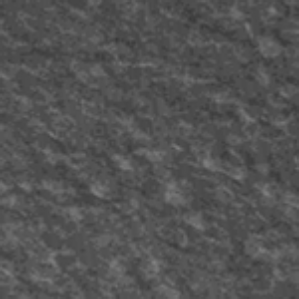
Label: frost